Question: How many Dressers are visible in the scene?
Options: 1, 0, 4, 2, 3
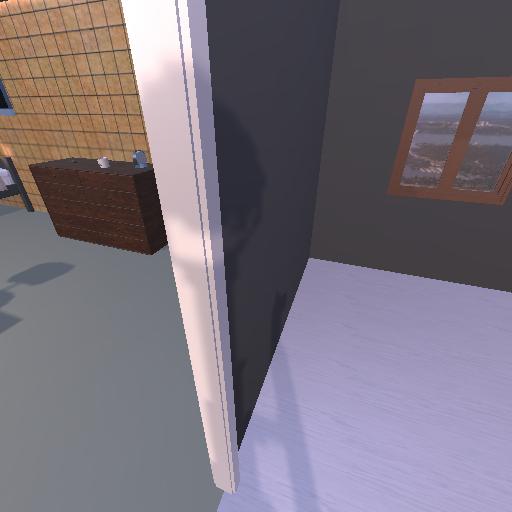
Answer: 1